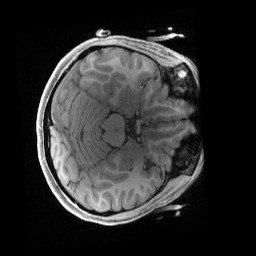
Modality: T1w
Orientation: axial
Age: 31
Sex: female
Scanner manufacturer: siemens
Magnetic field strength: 3 T
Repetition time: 2.4 s
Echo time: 0.00241 s